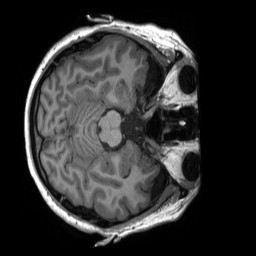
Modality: T1w
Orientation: axial
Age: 24
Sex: female
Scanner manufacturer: siemens
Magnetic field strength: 3 T
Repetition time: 2.3 s
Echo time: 0.00232 s